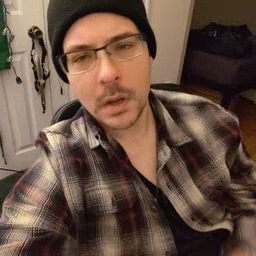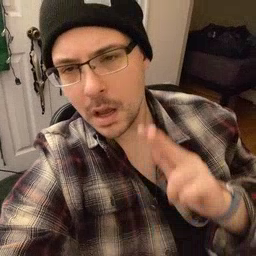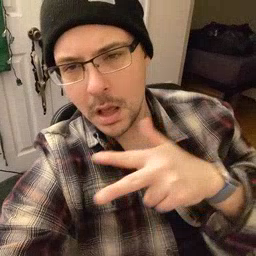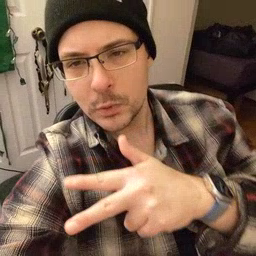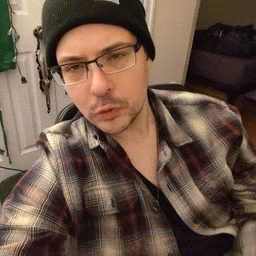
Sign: helicopter